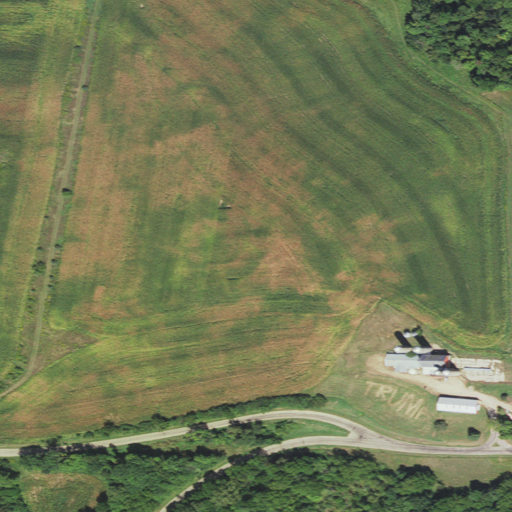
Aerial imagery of mountain in Wisconsin named John Hill containing cultivated crops, pasture, deciduous forest, open development, low intensity development, and medium intensity development